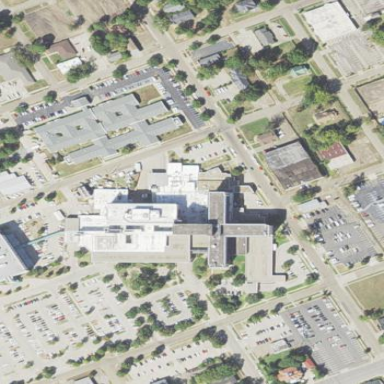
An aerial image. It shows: Hospital providing healthcare services.